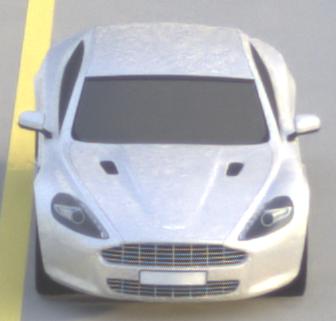
Make: Aston Martin
Model: Rapide
Detailed model: Rapide
Model produced from: 2010/03
Model produced until: 2013/07
Doors: 5
Color: white
Road condition: dry road
Daytime: sunrise or sunset
Contrast: low contrast